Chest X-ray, AP view. Patient: 63 years old, sex M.
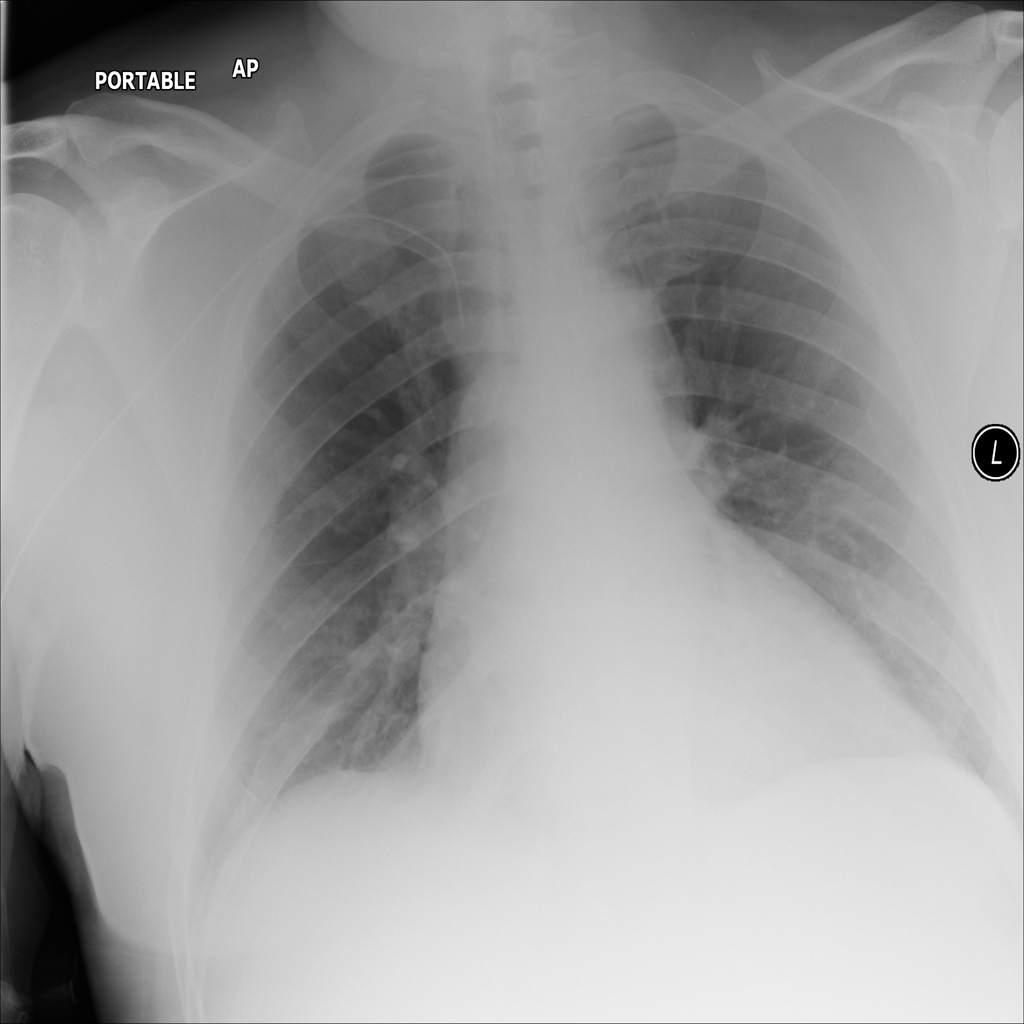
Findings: No Finding